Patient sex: F
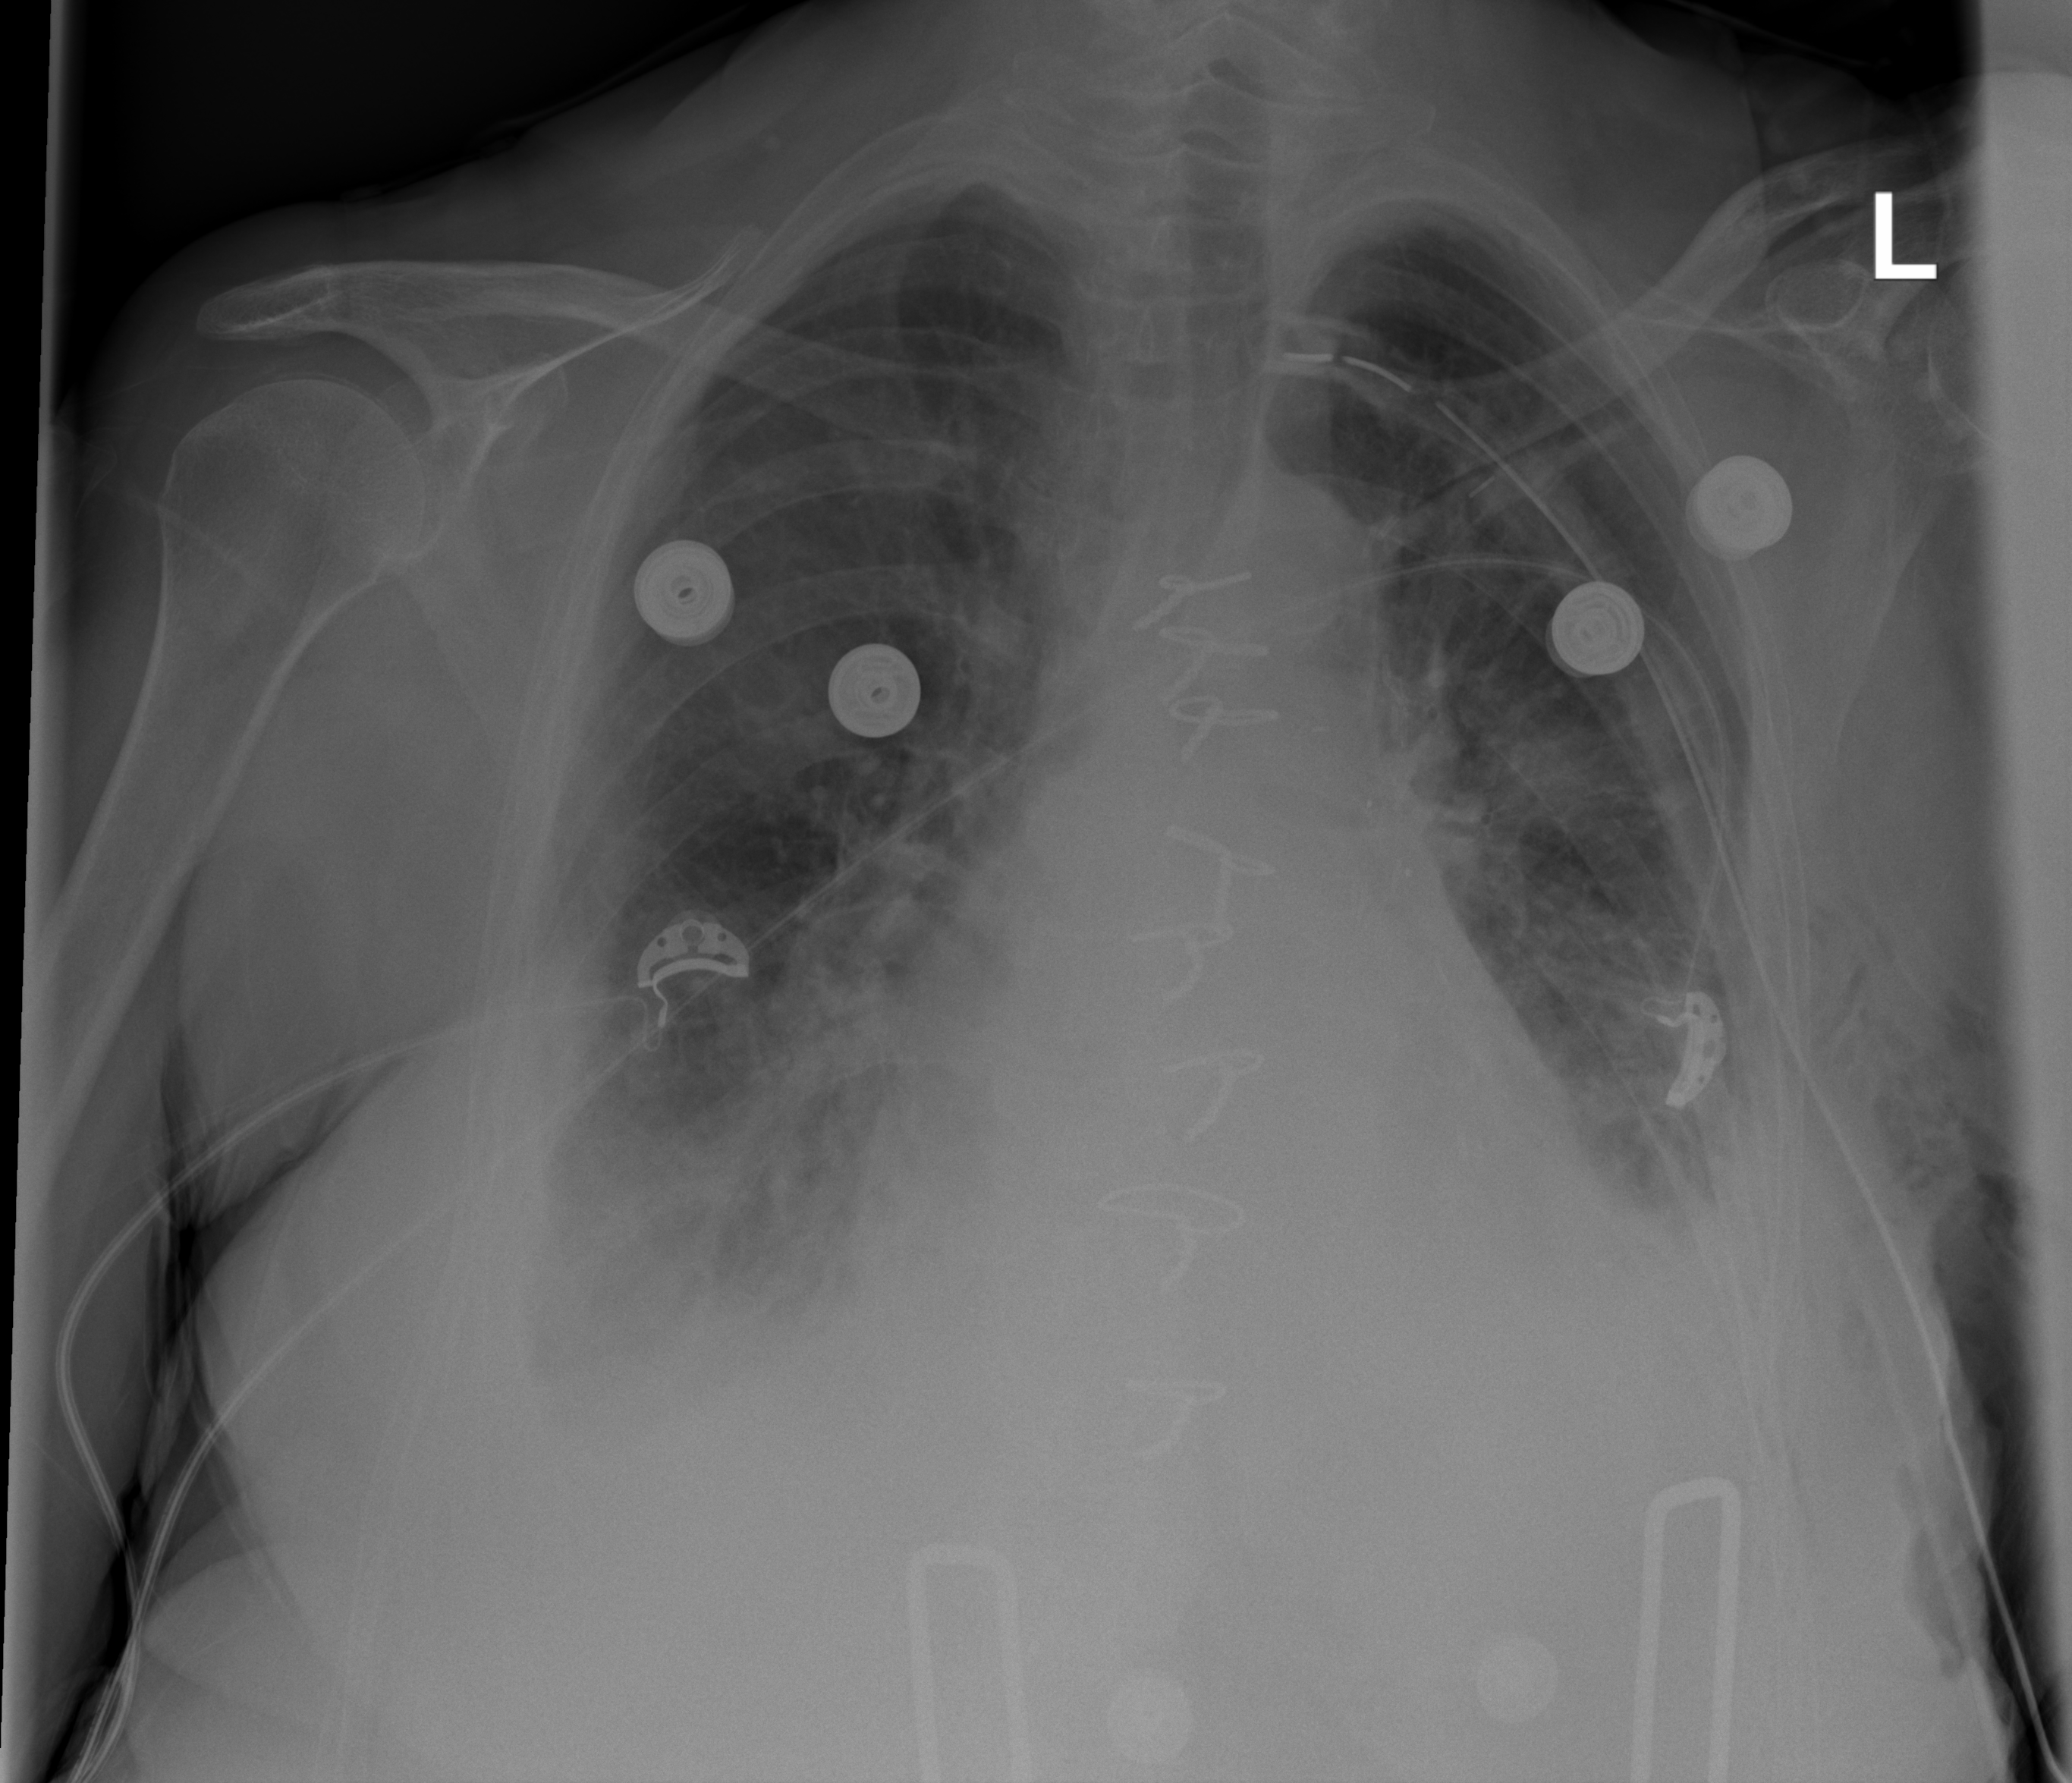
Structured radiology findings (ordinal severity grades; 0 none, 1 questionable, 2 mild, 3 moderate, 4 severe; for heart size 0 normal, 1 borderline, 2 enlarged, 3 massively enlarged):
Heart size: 2
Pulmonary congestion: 0
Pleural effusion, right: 2
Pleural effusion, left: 3
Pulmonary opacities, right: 1
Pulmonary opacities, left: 1
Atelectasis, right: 2
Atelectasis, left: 2